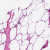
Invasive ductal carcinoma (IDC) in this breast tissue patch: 0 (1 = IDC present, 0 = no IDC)